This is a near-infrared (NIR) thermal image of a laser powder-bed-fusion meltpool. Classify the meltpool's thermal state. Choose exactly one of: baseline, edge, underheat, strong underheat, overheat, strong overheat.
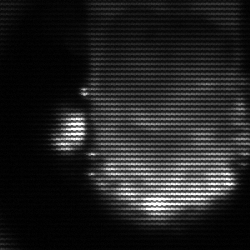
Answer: baseline